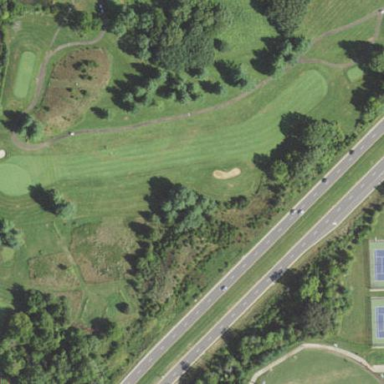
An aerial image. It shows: Area of rough grass used for golf.